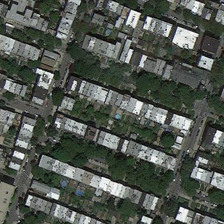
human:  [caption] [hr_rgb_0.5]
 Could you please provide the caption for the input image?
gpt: many buildings and green trees are in a dense residential area .

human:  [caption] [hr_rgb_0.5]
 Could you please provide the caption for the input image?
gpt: many buildings and green trees are in a dense residential area .

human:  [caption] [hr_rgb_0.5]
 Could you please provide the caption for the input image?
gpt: many buildings and green trees are in a dense residential area .

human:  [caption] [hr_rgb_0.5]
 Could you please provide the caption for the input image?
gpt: many buildings and green trees are in a dense residential area .

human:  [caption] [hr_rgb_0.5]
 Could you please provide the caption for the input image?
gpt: many buildings and green trees are in a dense residential area .